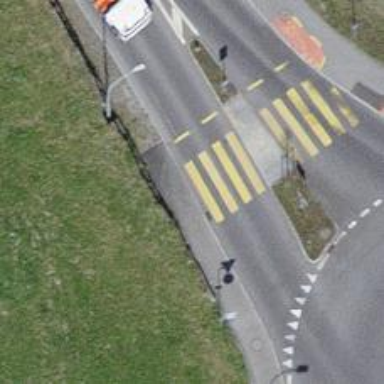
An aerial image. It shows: Kerb barrier.